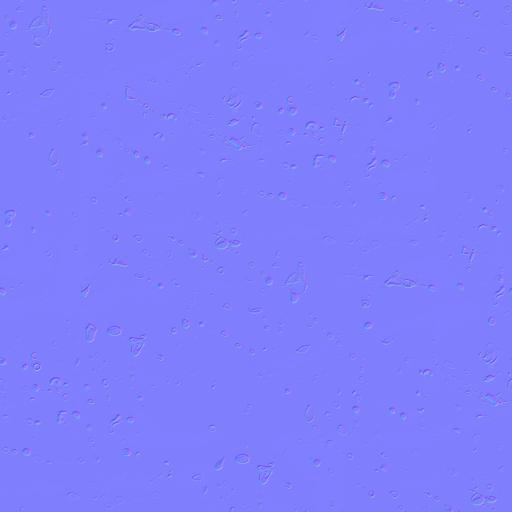
coffee cup mug rings stains surface imperfections